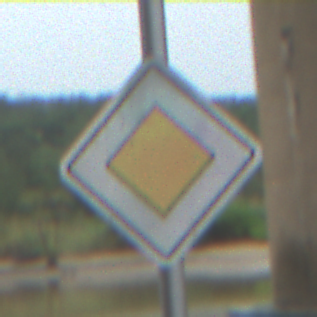
Verkehrszeichen: Vorfahrtsstrasse
Umgebung: Roofed, Beach
Tageszeit: Midday
Wetter: Overcast
Licht: Natural
Jahreszeit: NotSpecified
Kontrast: LowContrast